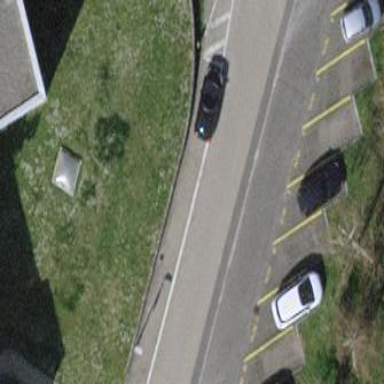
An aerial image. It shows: Street side parking area.